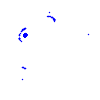
Particle: kaon